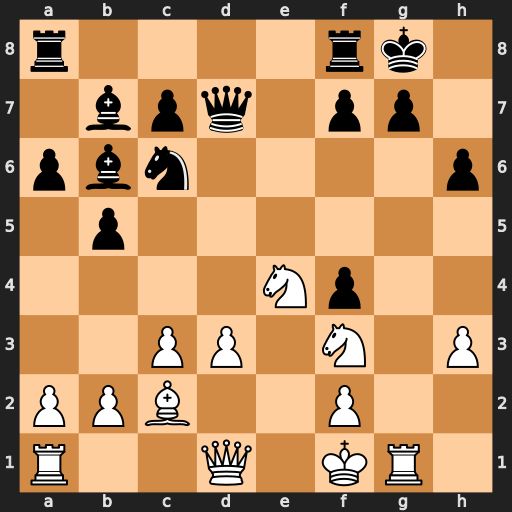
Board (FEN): r4rk1/1bpq1pp1/pbn4p/1p6/4Np2/2PP1N1P/PPB2P2/R2Q1KR1
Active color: w
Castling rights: -
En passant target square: -
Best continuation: Nf6+ Kh8 Nxd7